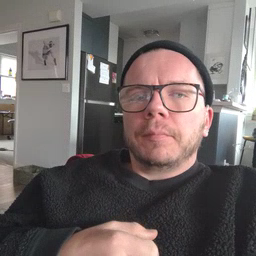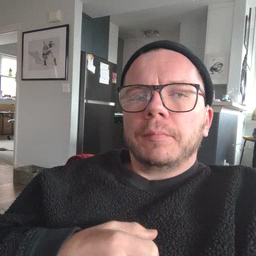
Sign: refrigerator